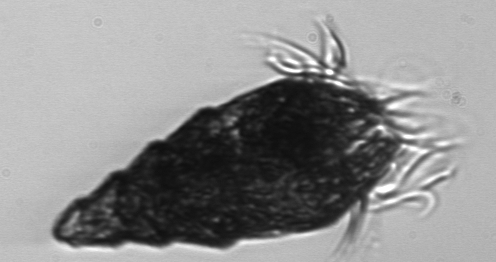
Label: Laboea_strobila